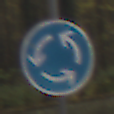
Verkehrszeichen: Kreisverkehr
Umgebung: Outdoor, Nature
Tageszeit: MorningAfternoon
Wetter: Overcast
Licht: Natural
Jahreszeit: Autumn
Kontrast: LowContrast